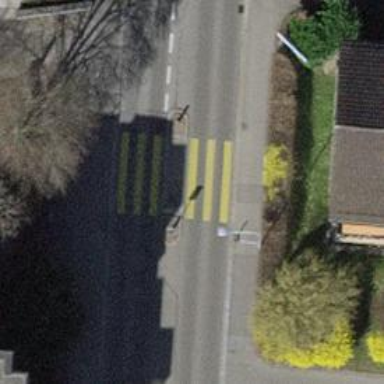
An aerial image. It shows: Uncontrolled road crossing with pedestrian island.